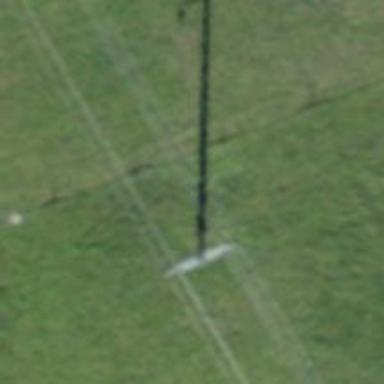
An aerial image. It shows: Minor power line.